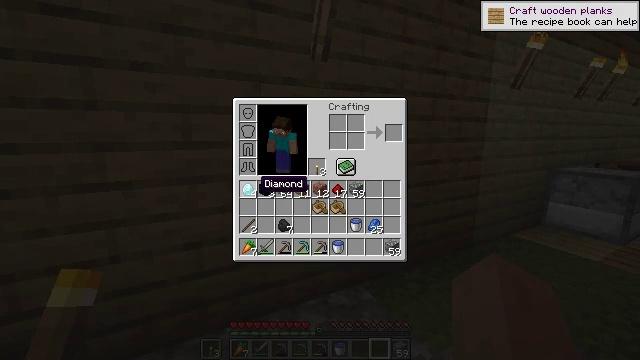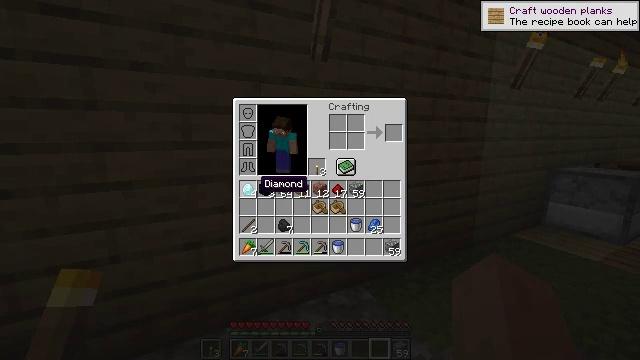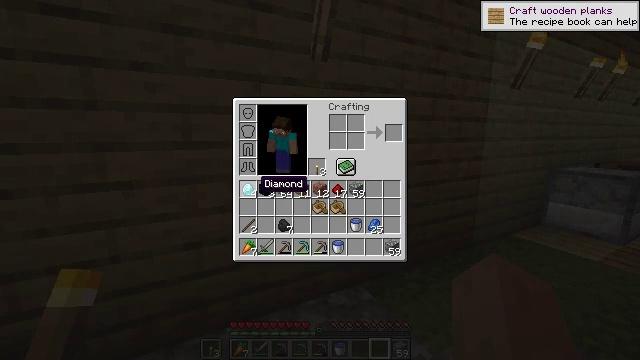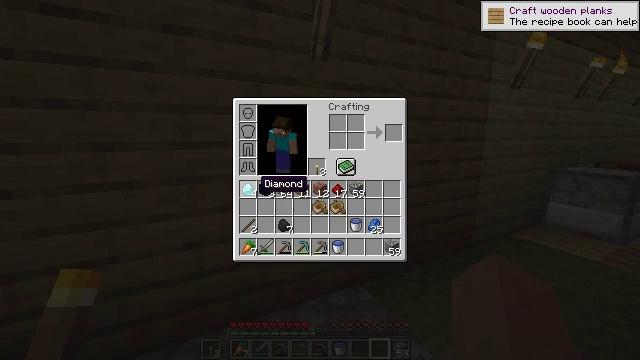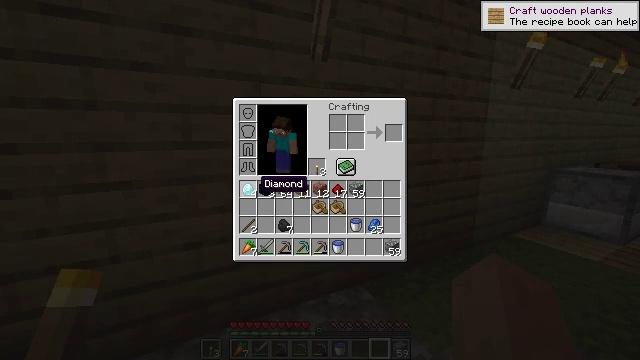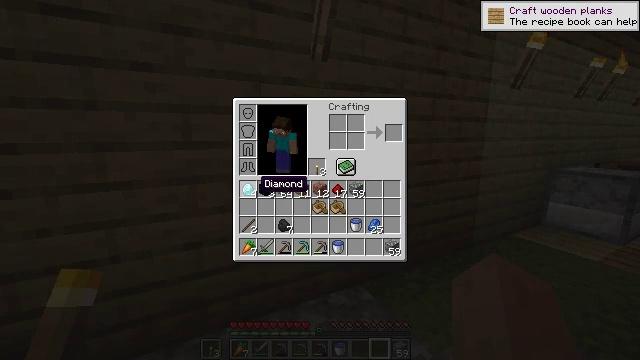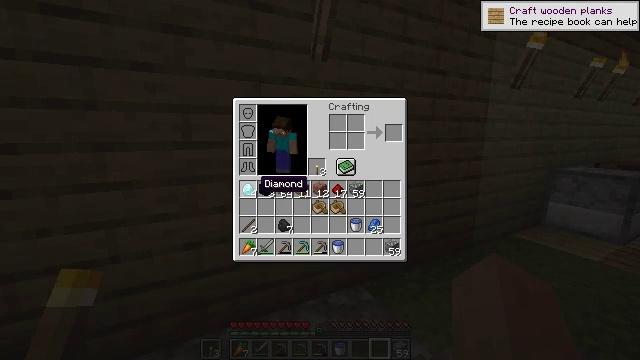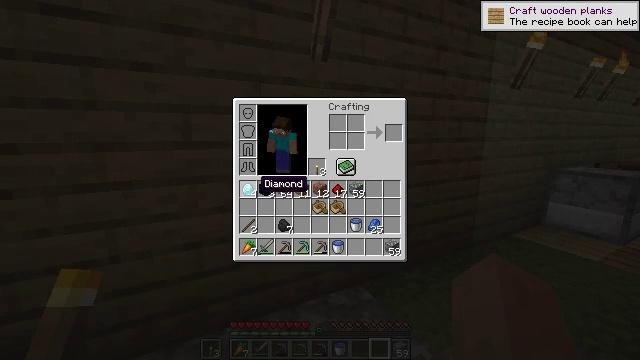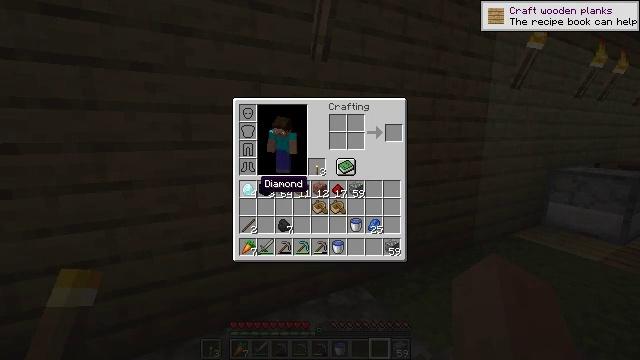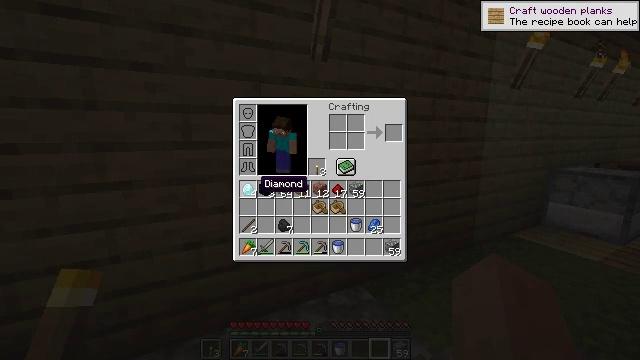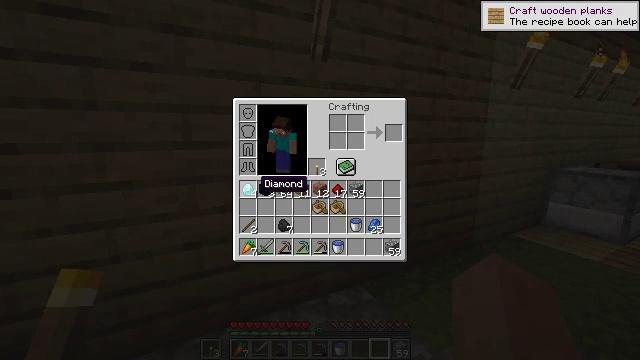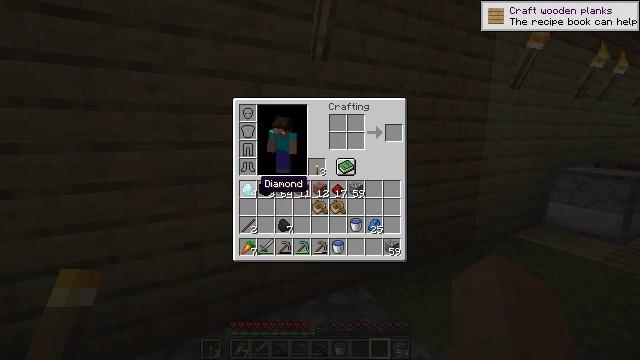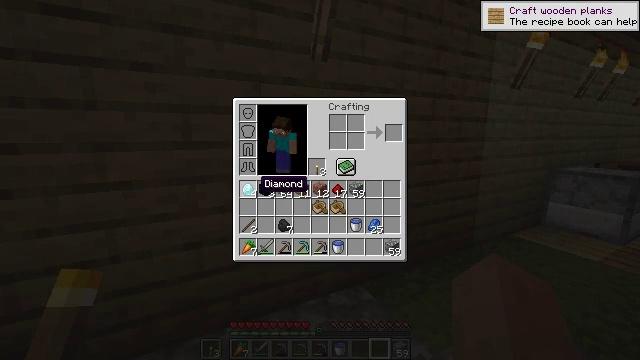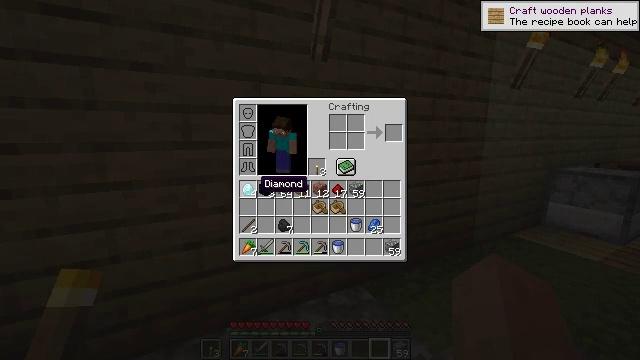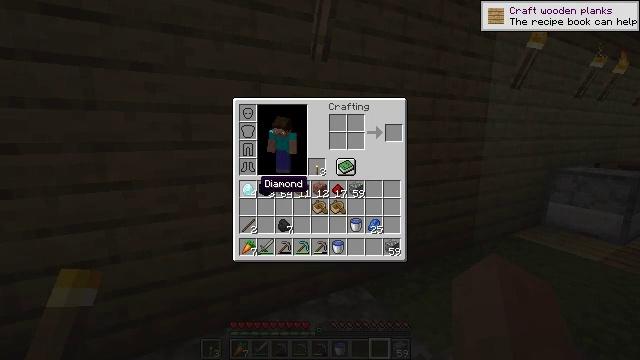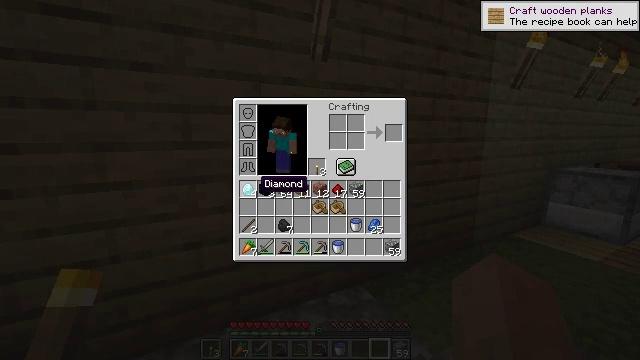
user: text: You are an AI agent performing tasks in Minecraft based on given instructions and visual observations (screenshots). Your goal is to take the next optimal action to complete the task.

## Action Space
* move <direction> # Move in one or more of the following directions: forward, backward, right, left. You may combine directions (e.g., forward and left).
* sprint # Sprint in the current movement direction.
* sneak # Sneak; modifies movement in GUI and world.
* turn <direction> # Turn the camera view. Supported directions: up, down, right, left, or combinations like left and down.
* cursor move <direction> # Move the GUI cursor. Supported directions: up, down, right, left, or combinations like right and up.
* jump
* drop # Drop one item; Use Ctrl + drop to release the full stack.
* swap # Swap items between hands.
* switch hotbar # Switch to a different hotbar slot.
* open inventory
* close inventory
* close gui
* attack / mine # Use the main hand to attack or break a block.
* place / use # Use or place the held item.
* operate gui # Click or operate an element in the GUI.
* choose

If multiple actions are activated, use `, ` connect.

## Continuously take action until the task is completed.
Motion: motion action
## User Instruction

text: Craft a diamond sword.
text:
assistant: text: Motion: no_op
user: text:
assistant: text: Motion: no_op
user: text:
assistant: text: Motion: no_op
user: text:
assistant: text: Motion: no_op
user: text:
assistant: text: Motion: no_op
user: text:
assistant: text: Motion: no_op
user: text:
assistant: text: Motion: no_op
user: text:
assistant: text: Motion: no_op
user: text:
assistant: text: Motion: no_op
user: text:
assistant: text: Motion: no_op
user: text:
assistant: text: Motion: no_op
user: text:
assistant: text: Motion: no_op
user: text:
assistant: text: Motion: no_op
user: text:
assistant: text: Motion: no_op
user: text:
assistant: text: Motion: no_op
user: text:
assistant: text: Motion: no_op
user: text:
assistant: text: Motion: no_op
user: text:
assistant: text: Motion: no_op
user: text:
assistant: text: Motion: no_op
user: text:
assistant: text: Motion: no_op
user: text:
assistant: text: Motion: no_op
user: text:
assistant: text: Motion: no_op
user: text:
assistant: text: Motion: no_op
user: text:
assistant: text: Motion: no_op
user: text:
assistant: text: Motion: no_op
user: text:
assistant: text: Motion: no_op
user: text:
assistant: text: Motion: no_op
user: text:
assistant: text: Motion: no_op
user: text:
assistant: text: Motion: no_op
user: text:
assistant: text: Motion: no_op